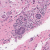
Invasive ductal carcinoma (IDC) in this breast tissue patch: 1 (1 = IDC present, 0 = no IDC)